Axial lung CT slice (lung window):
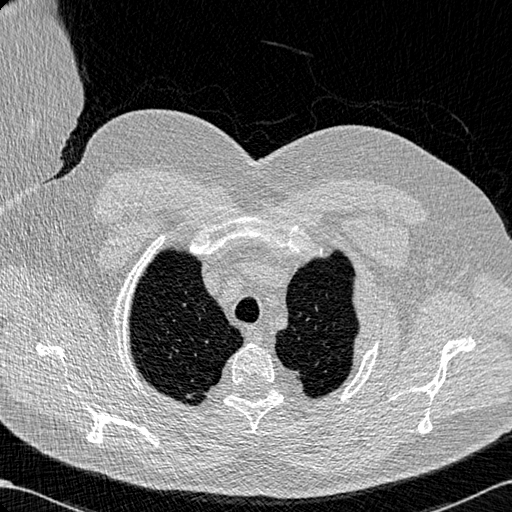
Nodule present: yes
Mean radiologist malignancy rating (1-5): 3